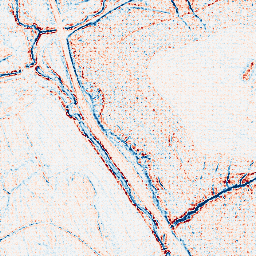
Category: edge_preserving
Decomposition family: bilateral
Decomposition parameters: d: 5
sigma_color: 25
sigma_space: 100
Upsampling method: sinc_hamming
Upsampling parameters: scale: 8
kernel_size: 8
Upsampling scale: 8